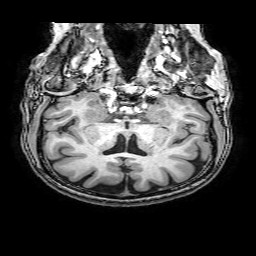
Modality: T1w
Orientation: sagittal
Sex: female
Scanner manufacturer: philips
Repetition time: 0.008144 s
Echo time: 0.00373 s